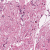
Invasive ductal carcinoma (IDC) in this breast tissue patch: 0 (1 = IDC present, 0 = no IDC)